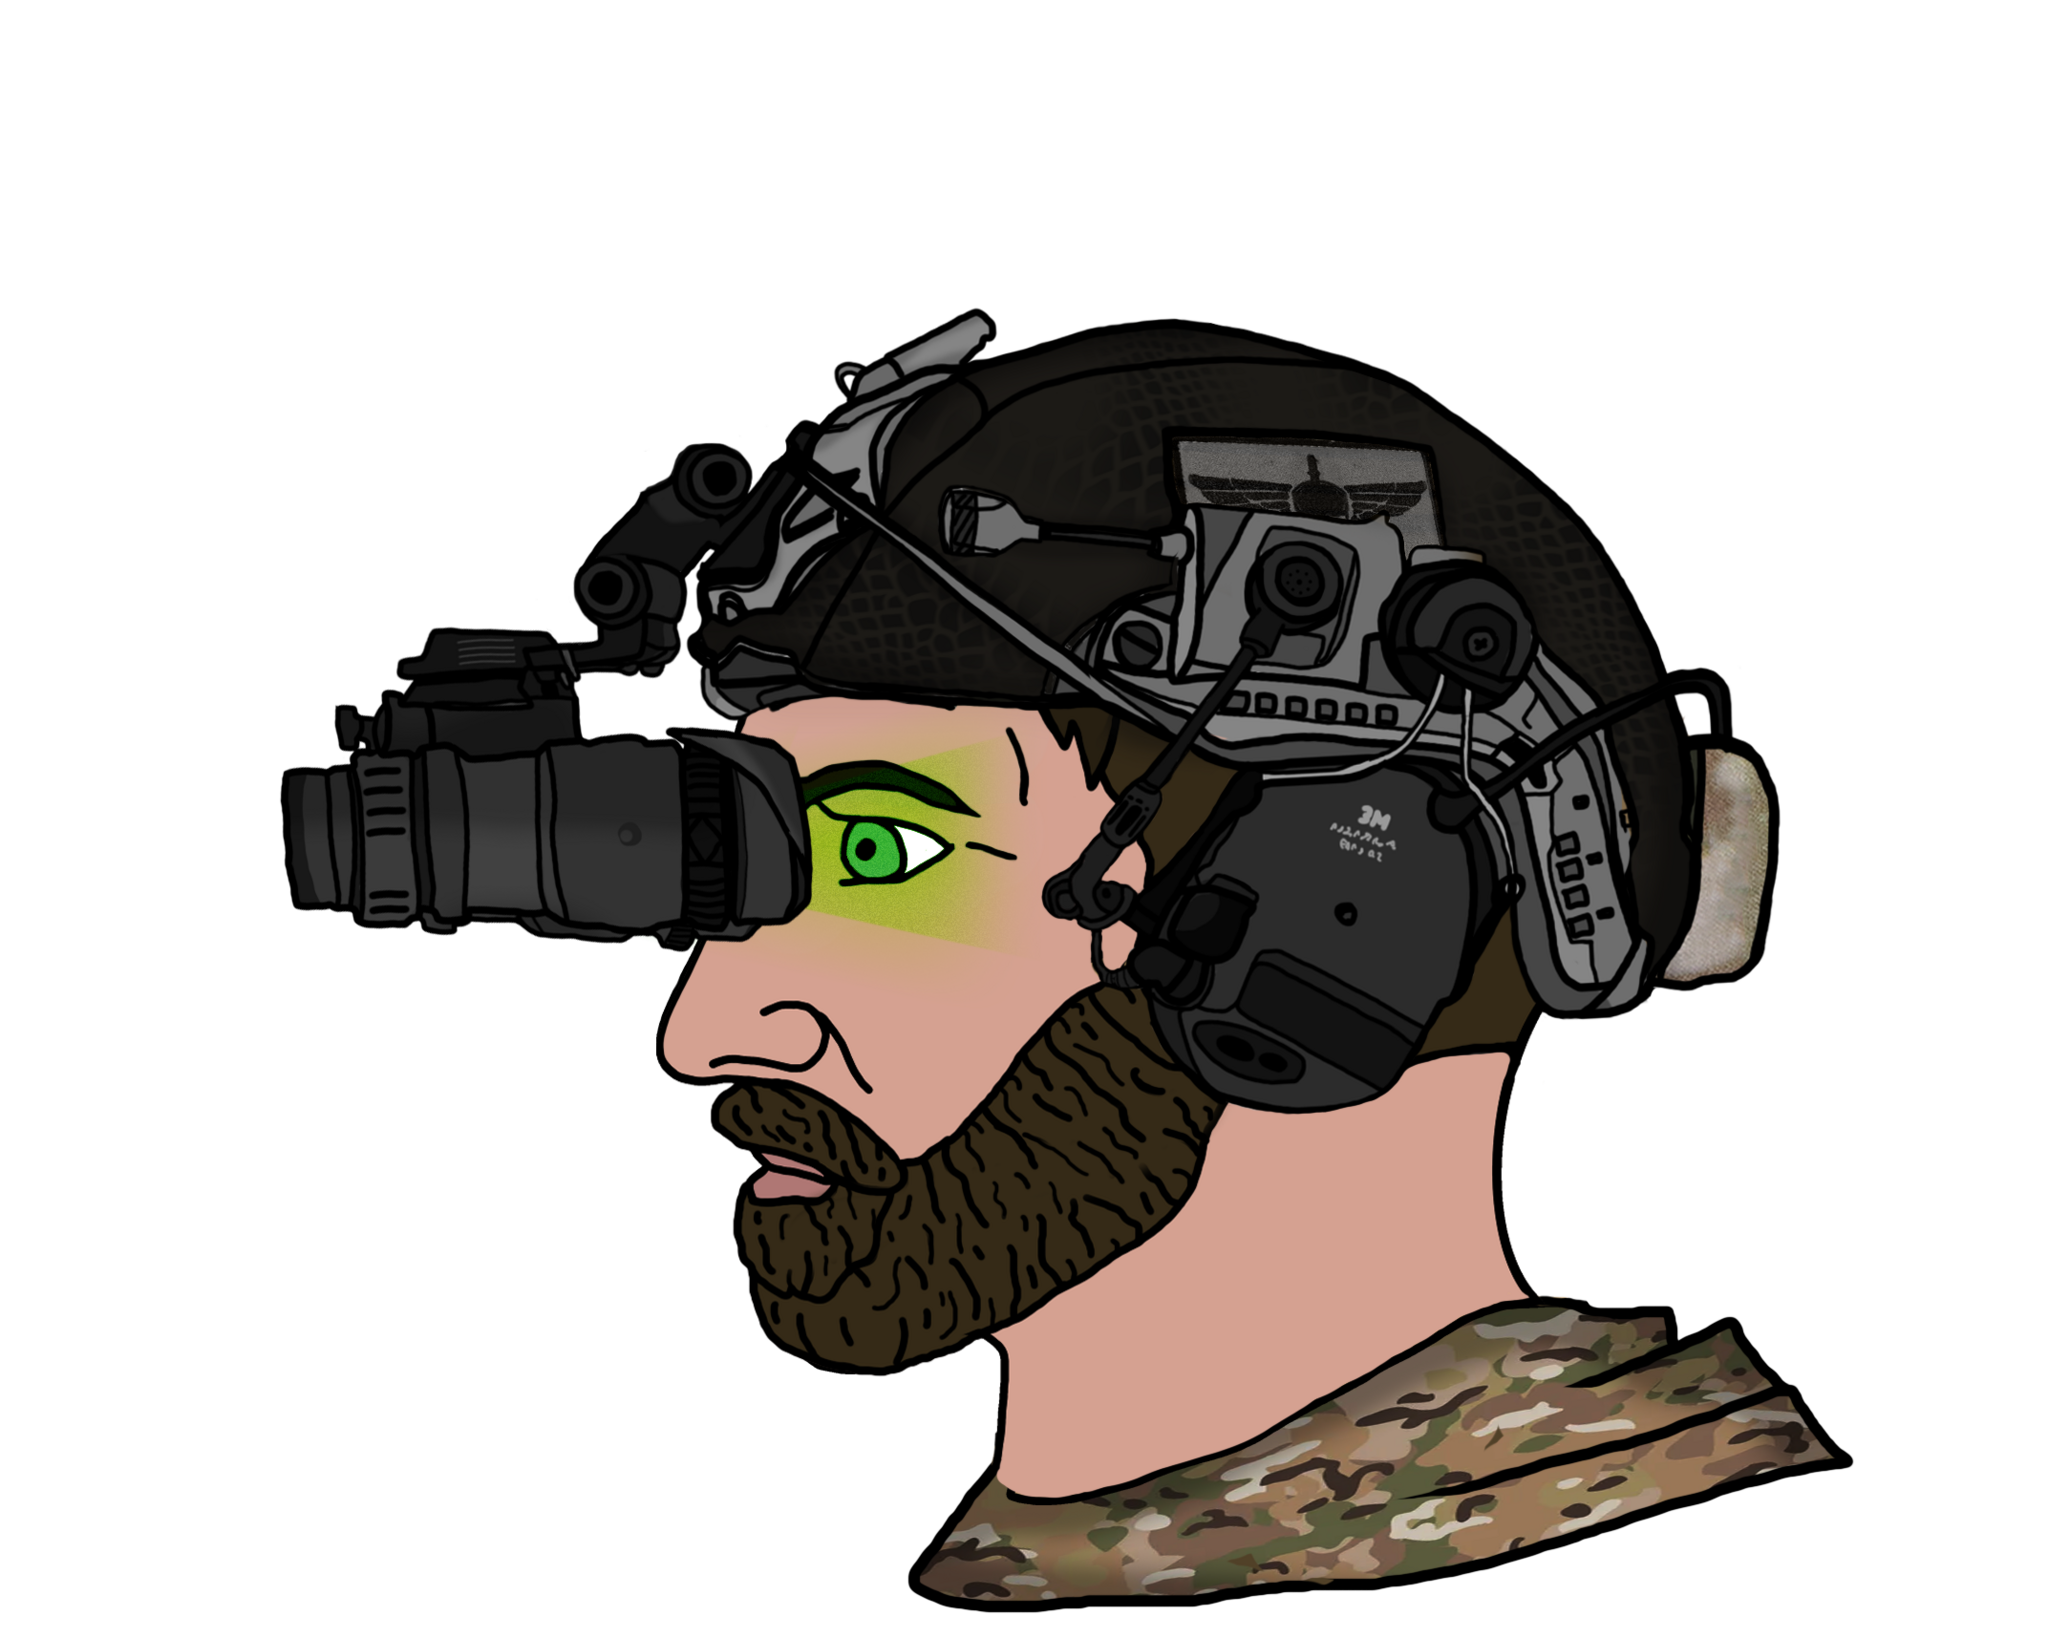
Label: 4_Yes_Chad